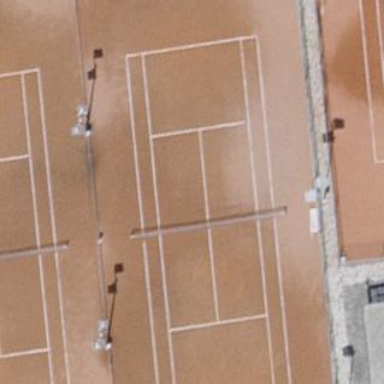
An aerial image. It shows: Clay tennis court on pitch.